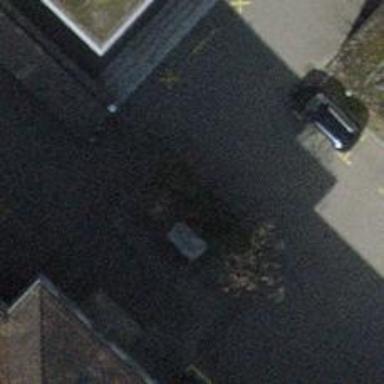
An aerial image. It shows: Brown bench in the vicinity.